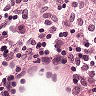
Metastatic tissue present: no